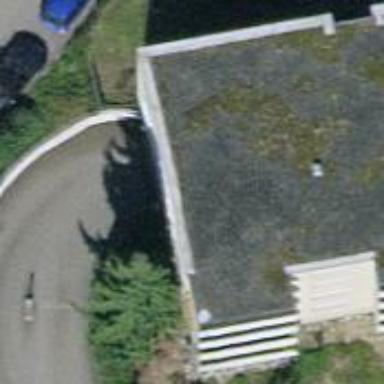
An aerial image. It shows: Parking area.